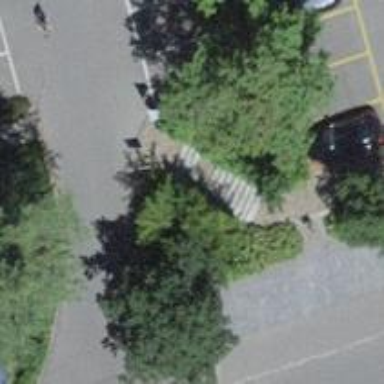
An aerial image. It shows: Set of steps made of paving stones.